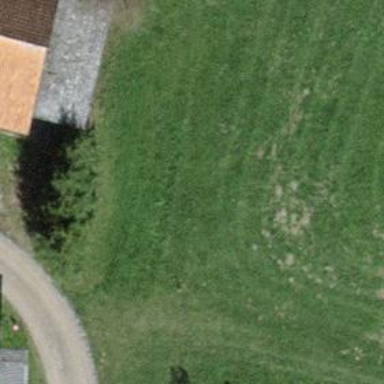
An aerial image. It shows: Isolated dwelling in the countryside.